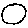
Label: moon